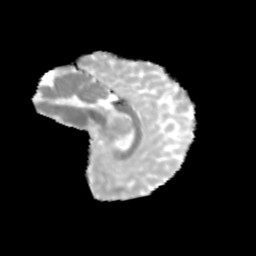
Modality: MD
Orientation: sagittal
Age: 10
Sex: male
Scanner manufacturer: siemens
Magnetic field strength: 3 T
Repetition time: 3.8 s
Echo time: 0.07 s